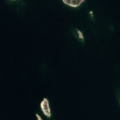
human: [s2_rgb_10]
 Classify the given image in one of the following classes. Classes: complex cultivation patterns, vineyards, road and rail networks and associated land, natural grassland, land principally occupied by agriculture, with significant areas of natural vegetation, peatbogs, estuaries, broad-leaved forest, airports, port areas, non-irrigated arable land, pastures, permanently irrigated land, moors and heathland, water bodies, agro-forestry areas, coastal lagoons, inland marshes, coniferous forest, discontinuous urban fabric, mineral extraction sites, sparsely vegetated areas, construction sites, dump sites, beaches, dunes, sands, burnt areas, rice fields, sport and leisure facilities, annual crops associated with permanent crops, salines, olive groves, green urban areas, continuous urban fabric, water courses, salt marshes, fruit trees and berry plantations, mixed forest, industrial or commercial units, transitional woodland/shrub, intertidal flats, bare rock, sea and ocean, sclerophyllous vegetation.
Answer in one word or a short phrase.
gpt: sea and ocean